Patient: sex M, age 66
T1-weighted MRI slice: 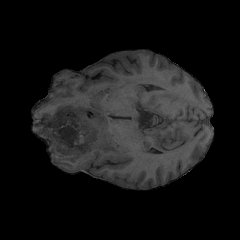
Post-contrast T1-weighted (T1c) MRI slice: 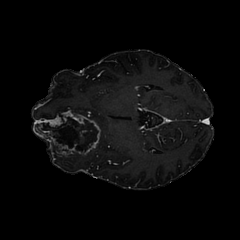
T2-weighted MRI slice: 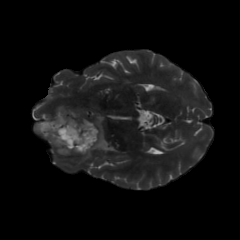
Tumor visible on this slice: yes
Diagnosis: Glioblastoma, IDH-wildtype
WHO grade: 4